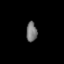
Tissue: lung
Cell type: T cells
Senescence score: 0.2038
Nuclear area (px): 214
Mean DAPI intensity: 116.019